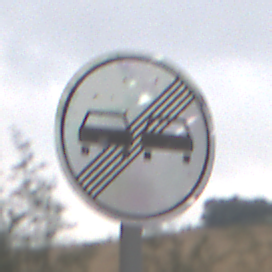
Verkehrszeichen: EndeUeberholverbot
Umgebung: Outdoor, Nature
Tageszeit: MorningAfternoon
Wetter: Overcast
Licht: Natural
Jahreszeit: NotSpecified
Kontrast: LowContrast